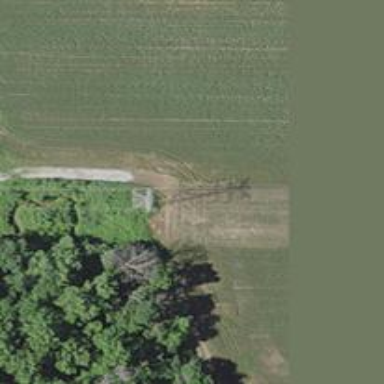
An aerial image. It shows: Power tower.